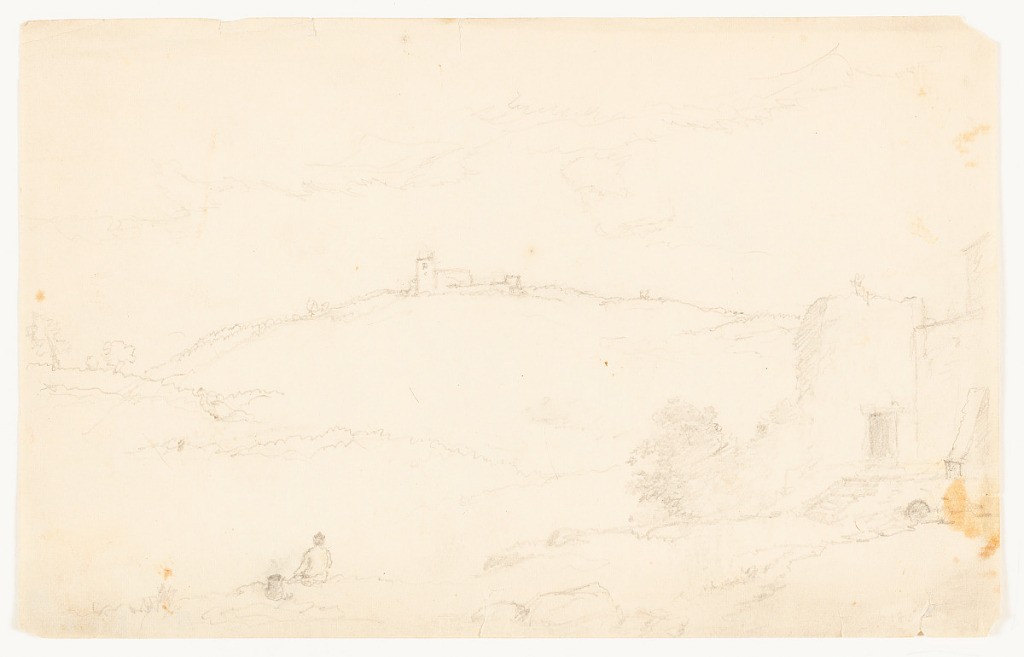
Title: Mexican Landscape
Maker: Frederic Edwin Church, American, 1826–1900
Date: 1884–1885
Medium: Graphite on off-white laid paper
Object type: Drawing
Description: Landscape sketch showing a likely composed view derived from scenes in Mexico. In the foreground at right, a large, partly ruinous structure is shown with a dark doorway and front steps as it frames the view. At lower left, a seated figure is shown from behind as they gaze towards the view. In the middle distance at center, seen beyond a short, interceding hill, another large structure--perhaps a church or a castle--is perched prominently on a gently sloping hill. Loosely rendered clouds stretch across the sky, above.